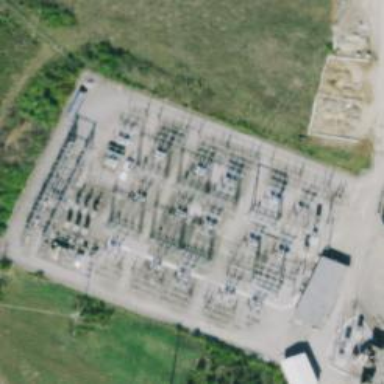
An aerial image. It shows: Switch used for power control.